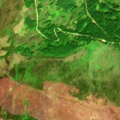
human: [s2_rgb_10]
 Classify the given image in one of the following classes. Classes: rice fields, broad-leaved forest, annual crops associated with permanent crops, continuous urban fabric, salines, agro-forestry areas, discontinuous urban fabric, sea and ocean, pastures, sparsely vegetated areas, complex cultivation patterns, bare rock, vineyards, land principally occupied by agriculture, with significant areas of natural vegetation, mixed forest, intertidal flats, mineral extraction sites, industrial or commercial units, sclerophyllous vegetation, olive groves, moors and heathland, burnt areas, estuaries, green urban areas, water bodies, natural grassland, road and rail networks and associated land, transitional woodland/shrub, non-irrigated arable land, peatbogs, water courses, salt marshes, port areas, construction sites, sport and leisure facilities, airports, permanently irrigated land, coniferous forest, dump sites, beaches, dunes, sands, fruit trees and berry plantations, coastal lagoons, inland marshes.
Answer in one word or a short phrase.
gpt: coniferous forest, moors and heathland, transitional woodland/shrub, burnt areas, peatbogs